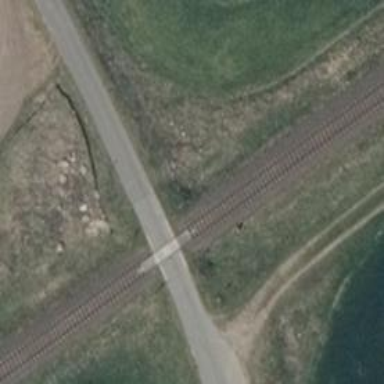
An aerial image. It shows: Level crossing along the railway.